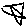
Label: star